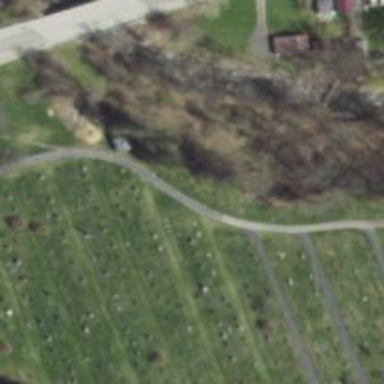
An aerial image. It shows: Cemetery.